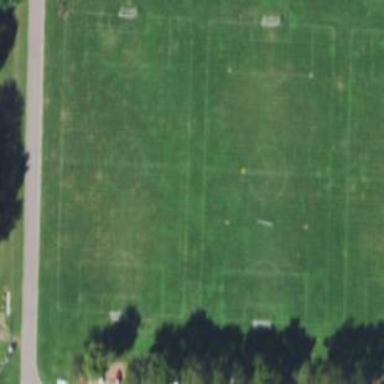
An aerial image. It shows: Soccer pitch designated for leisure and sports activities.